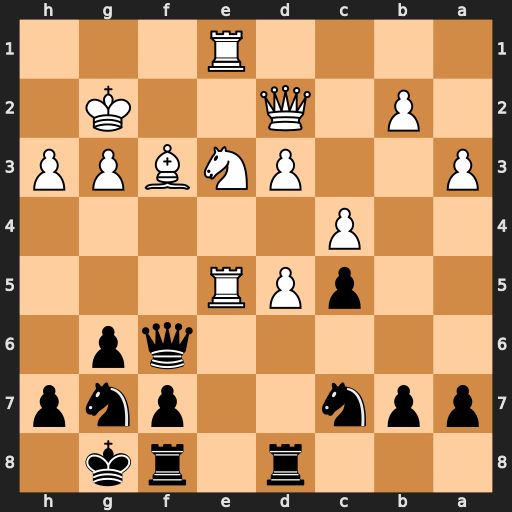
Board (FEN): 3r1rk1/ppn2pnp/5qp1/2pPR3/2P5/P2PNBPP/1P1Q2K1/4R3
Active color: b
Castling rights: -
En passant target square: -
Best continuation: Qxe5 Ng4 Qd6